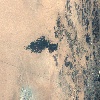
Label: land